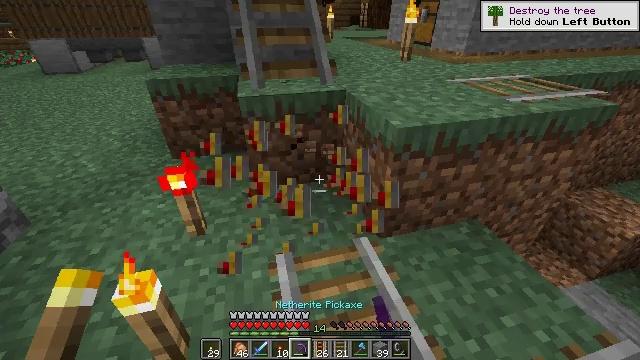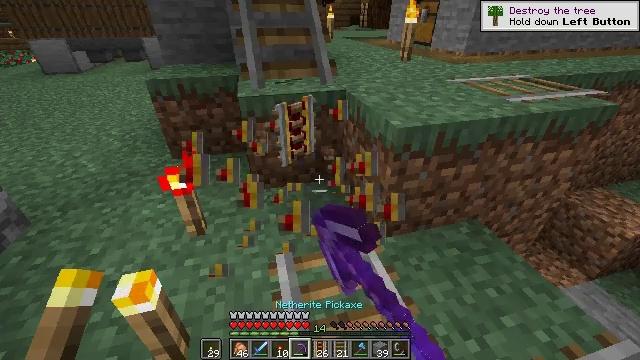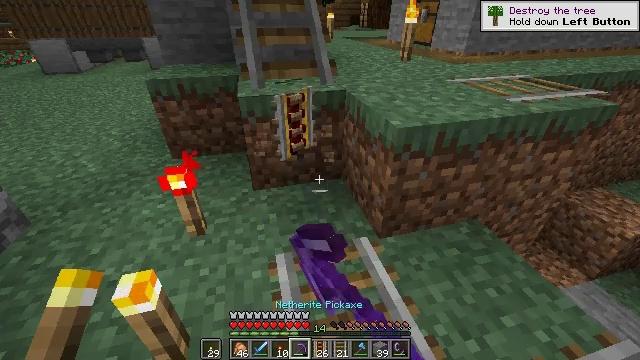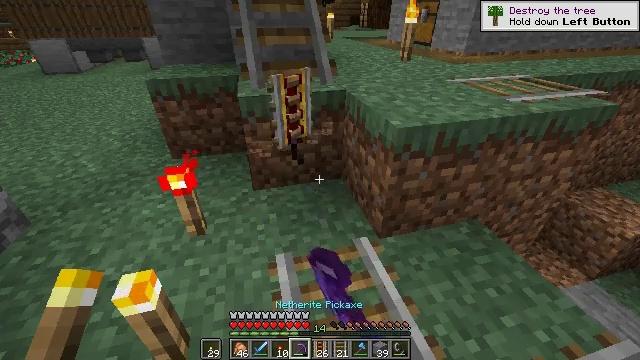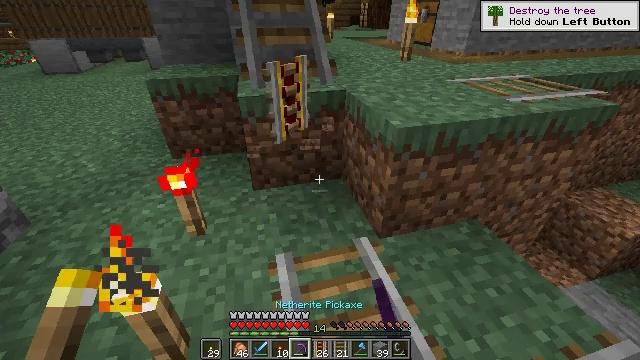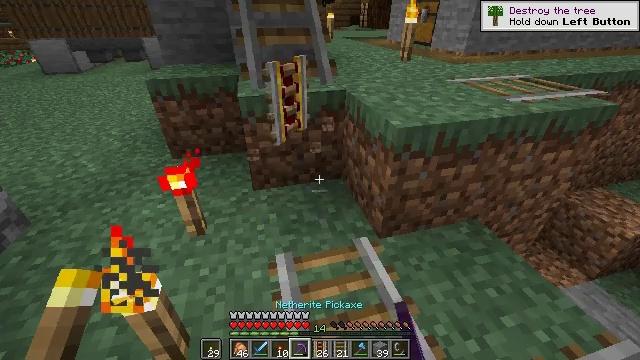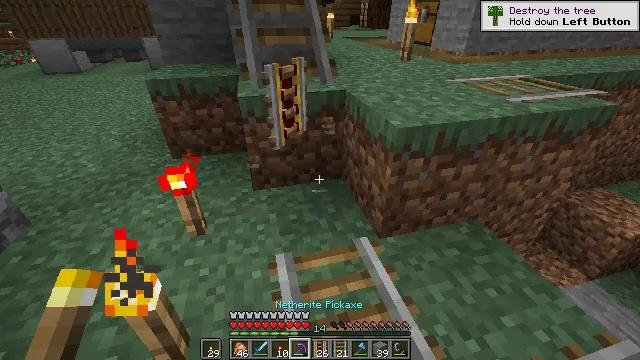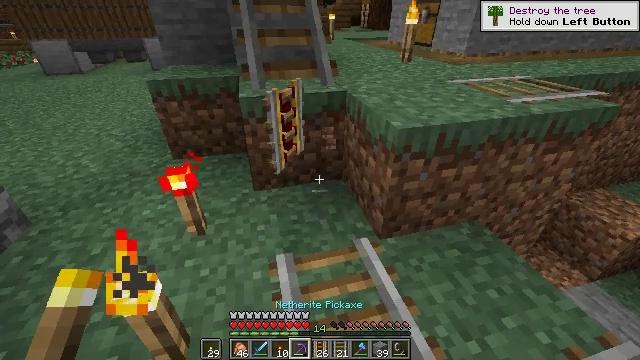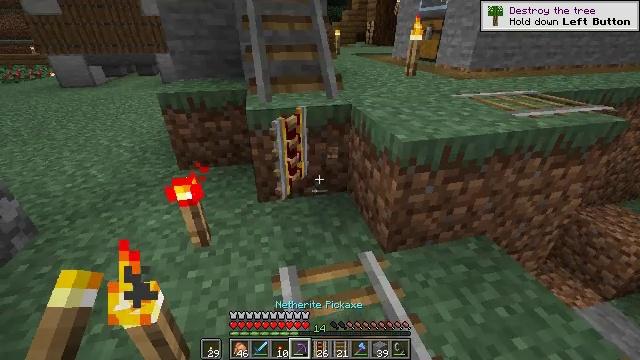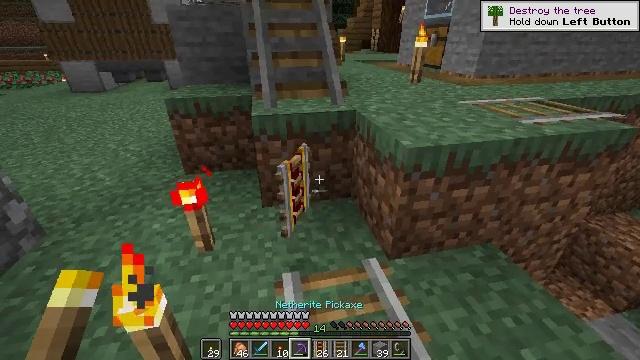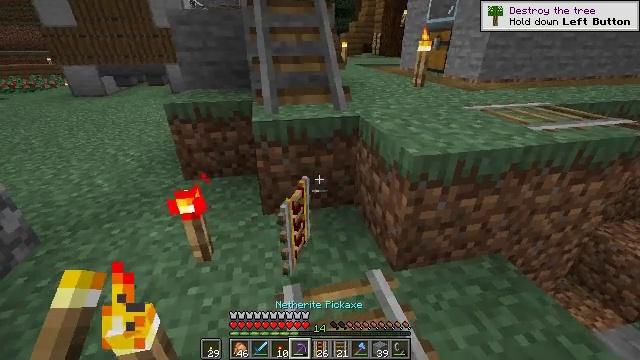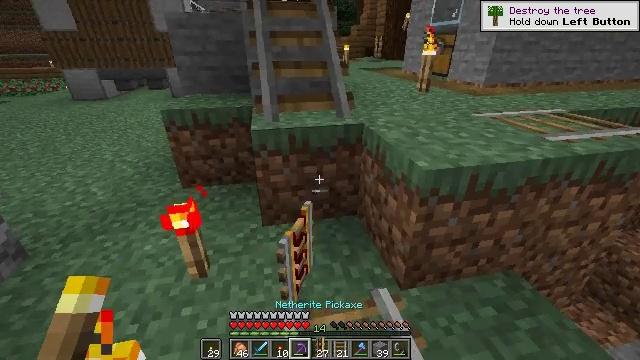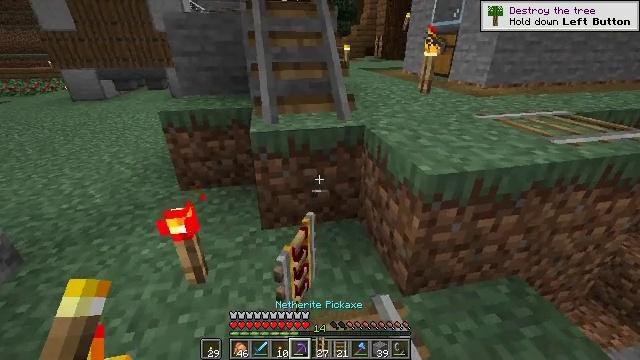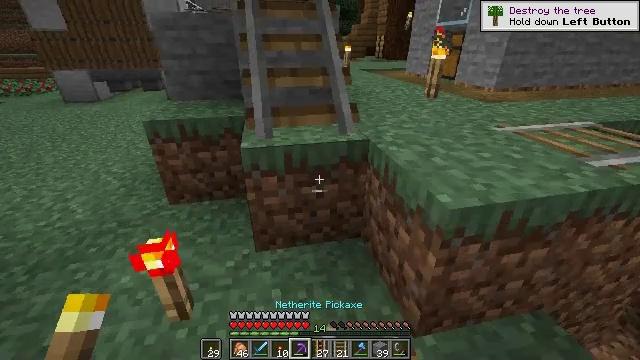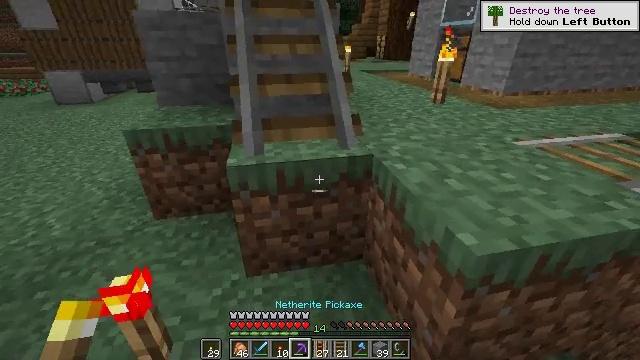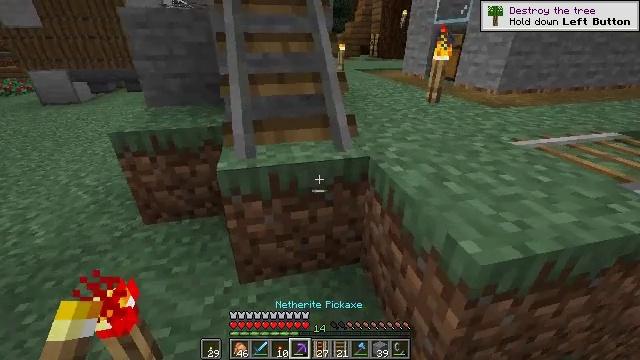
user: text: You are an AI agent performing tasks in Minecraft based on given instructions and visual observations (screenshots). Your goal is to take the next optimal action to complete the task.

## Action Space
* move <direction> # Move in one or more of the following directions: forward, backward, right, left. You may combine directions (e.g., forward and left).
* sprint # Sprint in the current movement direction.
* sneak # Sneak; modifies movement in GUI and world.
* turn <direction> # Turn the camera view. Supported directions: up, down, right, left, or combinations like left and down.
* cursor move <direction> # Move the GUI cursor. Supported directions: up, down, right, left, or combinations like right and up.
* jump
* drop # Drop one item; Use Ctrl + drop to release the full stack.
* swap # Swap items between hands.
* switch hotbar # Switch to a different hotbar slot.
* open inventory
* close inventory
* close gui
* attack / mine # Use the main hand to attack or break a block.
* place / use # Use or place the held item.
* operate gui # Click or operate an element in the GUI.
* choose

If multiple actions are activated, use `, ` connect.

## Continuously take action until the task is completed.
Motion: motion action
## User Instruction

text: Break the redstone torch.
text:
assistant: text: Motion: attack / mine
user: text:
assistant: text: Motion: attack / mine
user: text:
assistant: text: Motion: attack / mine
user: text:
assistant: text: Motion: no_op
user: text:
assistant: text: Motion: no_op
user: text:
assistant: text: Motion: no_op
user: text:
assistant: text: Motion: no_op
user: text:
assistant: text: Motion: turn left and up
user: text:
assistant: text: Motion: turn left and up
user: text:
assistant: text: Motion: move forward
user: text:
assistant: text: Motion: move forward
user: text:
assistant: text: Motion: move forward
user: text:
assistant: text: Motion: move forward
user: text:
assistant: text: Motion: move forward
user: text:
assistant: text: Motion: turn right
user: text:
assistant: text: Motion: move left, turn right
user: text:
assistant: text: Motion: move left, turn right
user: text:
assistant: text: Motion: move left, turn right
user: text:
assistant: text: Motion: move left, turn right
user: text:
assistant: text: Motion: turn right
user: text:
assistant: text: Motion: no_op
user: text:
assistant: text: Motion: turn left and down
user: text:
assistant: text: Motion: turn left and down
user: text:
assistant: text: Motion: move back, turn left and down
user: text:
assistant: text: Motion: move back, turn left and down
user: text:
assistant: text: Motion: move back, turn left and down
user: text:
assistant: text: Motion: move back, turn left and down
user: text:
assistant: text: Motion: move back, turn left
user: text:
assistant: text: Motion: no_op
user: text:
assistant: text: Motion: no_op